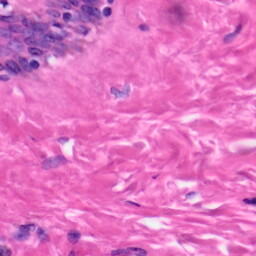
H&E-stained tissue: Skin